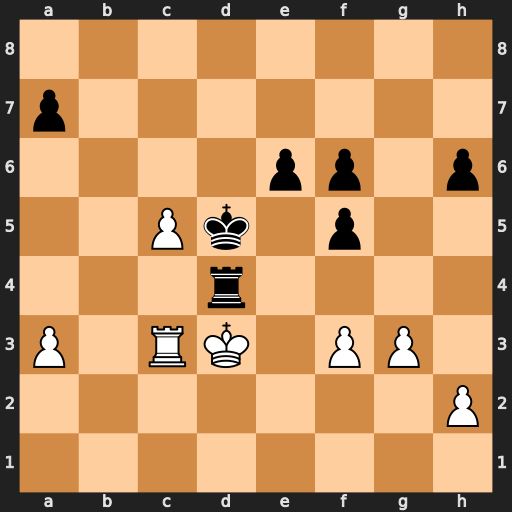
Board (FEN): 8/p7/4pp1p/2Pk1p2/3r4/P1RK1PP1/7P/8
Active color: w
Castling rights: -
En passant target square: -
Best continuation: Ke3 f4+ gxf4